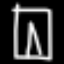
Label: pants